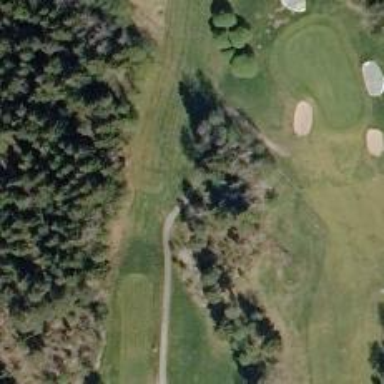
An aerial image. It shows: Path for both road and golf.